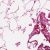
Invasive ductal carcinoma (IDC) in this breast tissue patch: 0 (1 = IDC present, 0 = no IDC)